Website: macys
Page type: payment
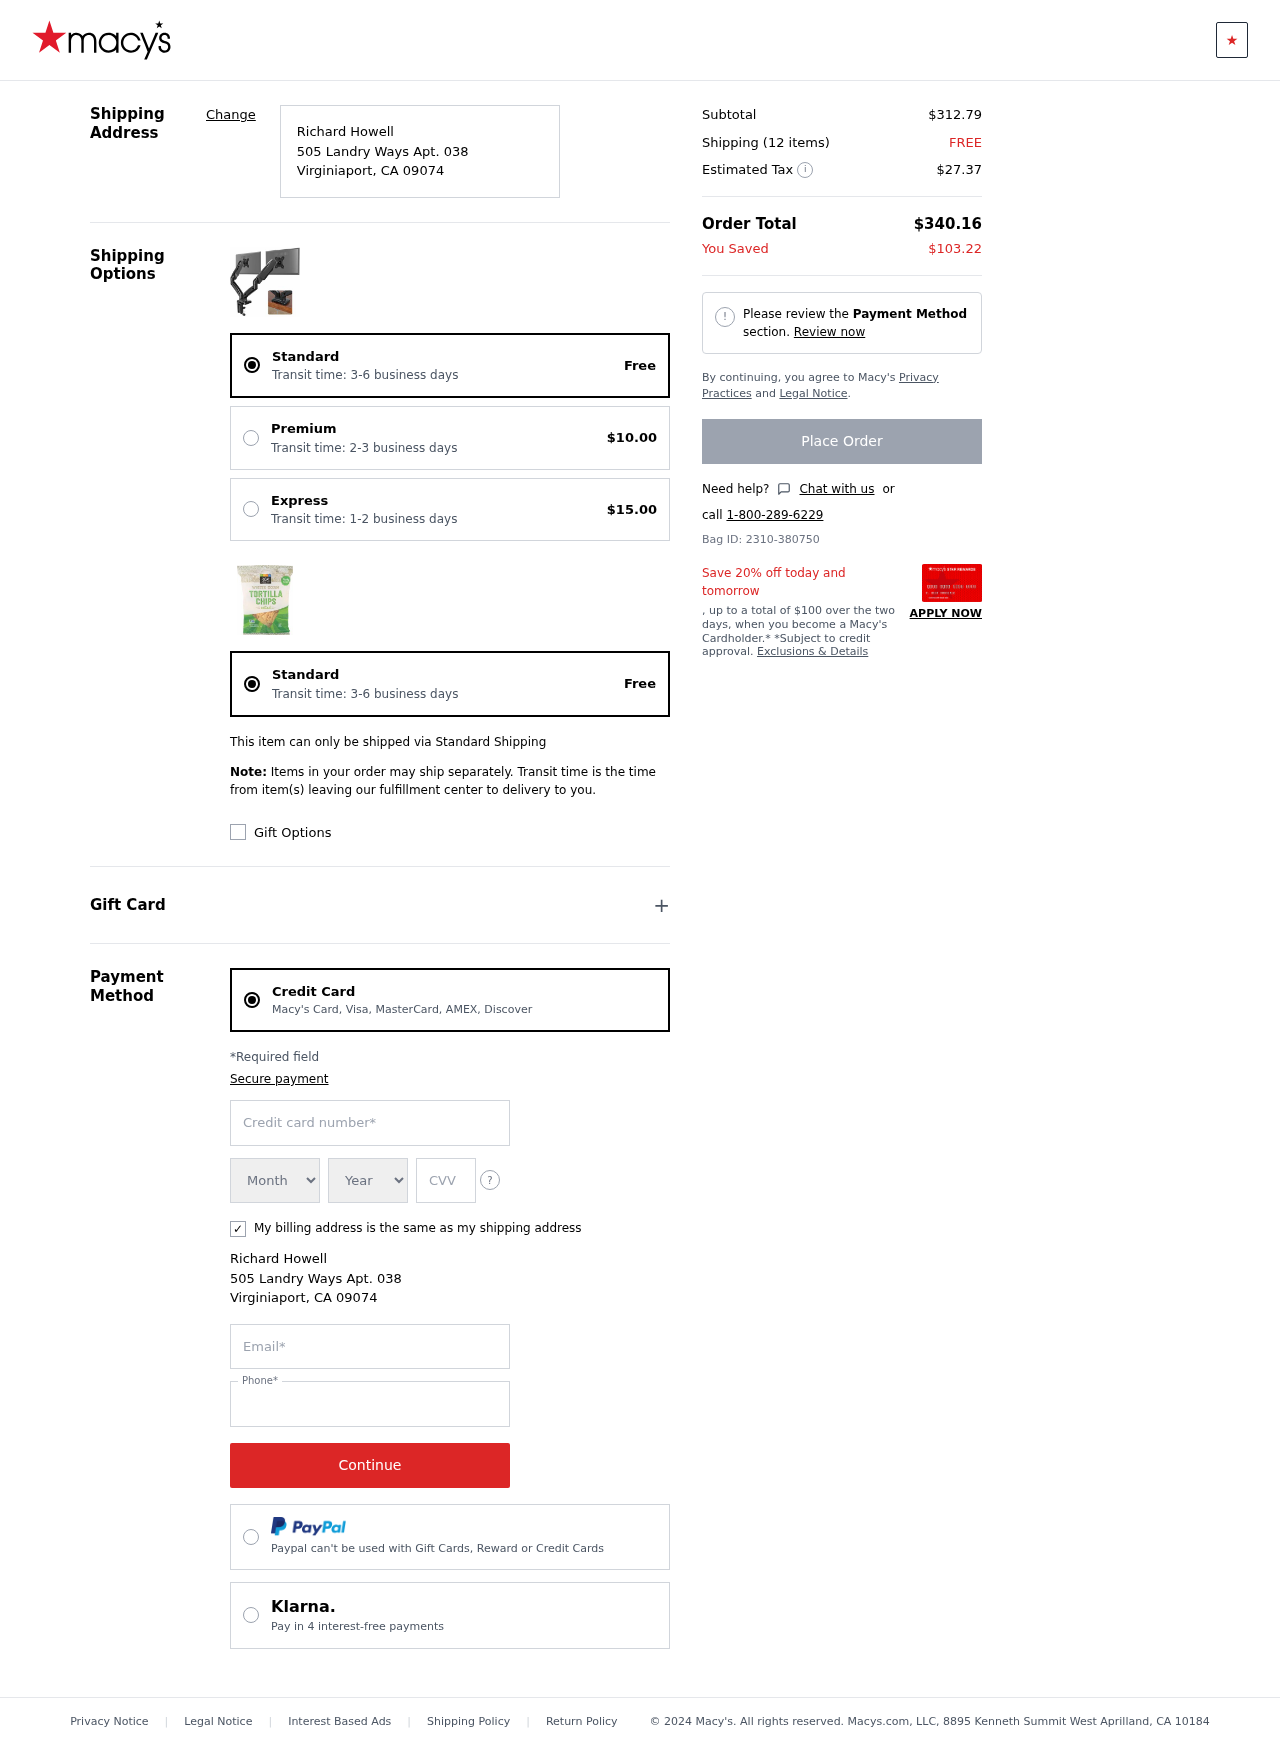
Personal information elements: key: PII_CARD_CVV
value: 7667
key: PII_CARD_EXPIRY_MONTH
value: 11
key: PII_CARD_EXPIRY_YEAR
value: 30
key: PII_CARD_NUMBER
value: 3402 9595 3277 899
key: PII_CITY
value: Virginiaport
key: PII_EMAIL
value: richard.howell@yahoo.com
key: PII_FULLNAME
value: Richard Howell
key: PII_PHONE
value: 8806936488
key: PII_POSTCODE
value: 09074
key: PII_STATE_ABBR
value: CA
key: PII_STREET
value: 505 Landry Ways Apt. 038
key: PII_FULLNAME2
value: Richard Howell
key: PII_CITY2
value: Virginiaport
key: PII_STATE_ABBR2
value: CA
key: PII_POSTCODE_FULL
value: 09074
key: PII_POSTCODE_NUMERIC
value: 9074
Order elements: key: ORDER_DELIVERY_DATE
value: Transit time: 3-6 business days
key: ORDER_SHIPPING_STANDARD
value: Free
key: ORDER_SHIPPING_PREMIUM
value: $10.00
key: ORDER_SHIPPING_EXPRESS
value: $15.00
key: ORDER_DELIVERY_DATE2
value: Transit time: 3-6 business days
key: ORDER_SHIPPING_STANDARD2
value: Free
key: ORDER_SUBTOTAL
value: $312.79
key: ORDER_NUM_ITEMS
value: Shipping (12 items)
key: ORDER_SHIPPING_COST
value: FREE
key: ORDER_TAX
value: $27.37
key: ORDER_TOTAL
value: $340.16
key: ORDER_SAVINGS
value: $103.22
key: ORDER_ID
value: Bag ID: 2310-380750